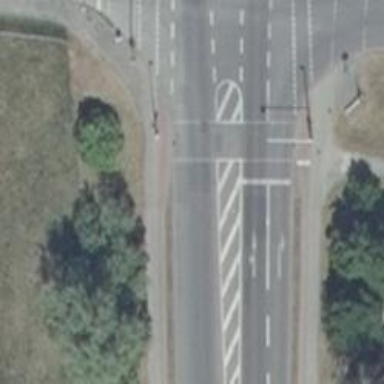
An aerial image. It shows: Road with traffic signals.